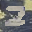
Label: 2